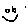
Label: smiley face